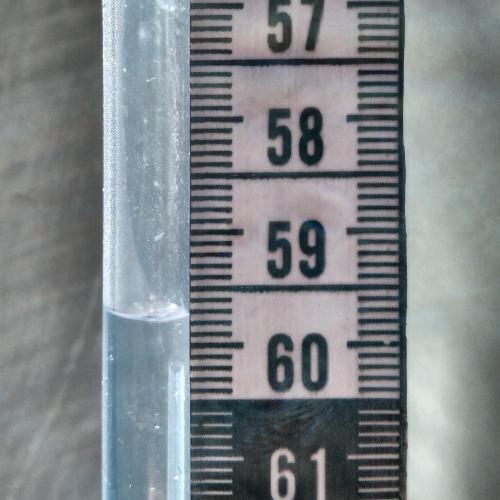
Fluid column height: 59.7 cm